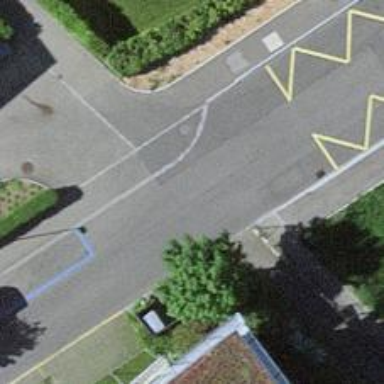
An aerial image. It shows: Paved footway with no sidewalk.